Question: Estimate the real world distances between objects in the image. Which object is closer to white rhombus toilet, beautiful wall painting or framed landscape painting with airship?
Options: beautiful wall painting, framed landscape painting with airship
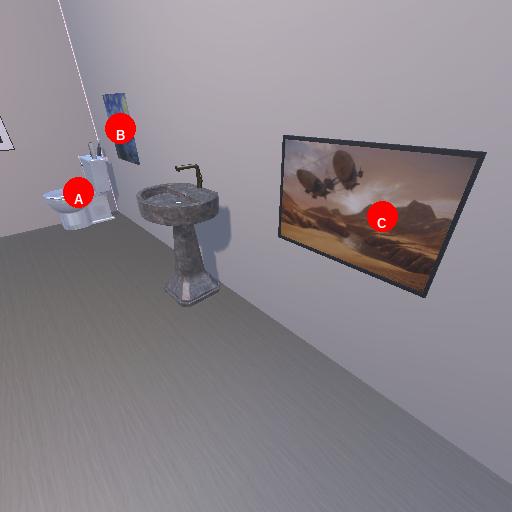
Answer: beautiful wall painting